Question: I have trouble with my app. On iPhone (tested on 5c, 5s, 6) i have two black stripes on both sides (on android all looks well).
How i can dispose of them?

This is my code for drawing
'''
@Override
public void create () {
mWidth = Gdx.graphics.getWidth();
mHeight = Gdx.graphics.getHeight();
mScale = Math.max(mWidth, mHeight) / 20f;
backgroundTexture = new Texture(Gdx.files.internal("backBlue.png"));
ShaderProgram.pedantic = false;
backgroundShader = new ShaderProgram(VERT, FRAG);
if (!backgroundShader.isCompiled()) {
System.err.println(backgroundShader.getLog());
System.exit(0);
}
if (backgroundShader.getLog().length()!=0)
System.out.println(backgroundShader.getLog());
backgroundBatch = new SpriteBatch(5, backgroundShader);
}
@Override
public void render () {
Gdx.gl.glClear(GL20.GL_COLOR_BUFFER_BIT);
backgroundBatch.begin();
backgroundBatch.draw(backgroundTexture, 0, 0, mWidth, mHeight);
backgroundBatch.end();
...
}
@Override
public void resize (int width, int height) {
mWidth = width;
mHeight = height;
mScale = Math.max(width, height) / 20f;
backgroundShader.begin();
backgroundShader.setUniformf("resolution", width, height);
backgroundShader.end();
}
'''
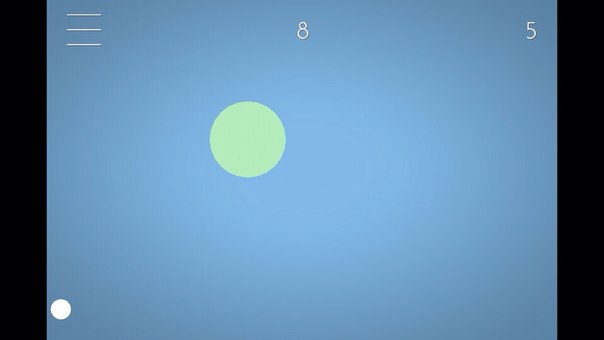
Answer: This is probably happening because the 'viewport' you are using, which is usually set in the constructor or the 'create' method.
'viewport'
Basically, a 'viewport' is an object that is created to define the policy of how the game will be drawn on different screens. E.g., say your camera is set to be 480 x 800 (pixels). What happens if your game is running on a screen that has a different ratio, for instance, the iPhone 5 that has a screen of 1,136 x 640 pixels? Should the game be stretched? Should the image be cropped? Or should 'libgdx' add black bars on either side to fit the camera size you are using? This decision is made by the 'viewport' your camera is using.
This is it in a nutshell. It is highly recommended to read more on this on the <URL>.
Additionally, a good tutorial on this subject can be found <URL>.